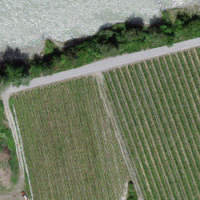
EUNIS habitat code: 24
Species observed at this site:
Motacilla alba